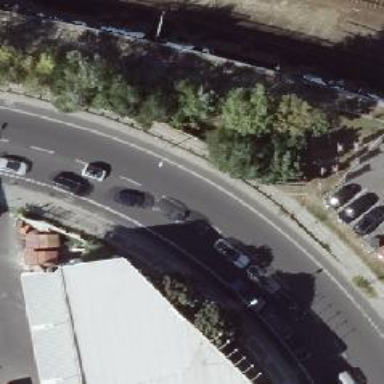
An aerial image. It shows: Secondary road with asphalt surface. There are separate sidewalks and exclusive cycle lanes on both sides of the road.